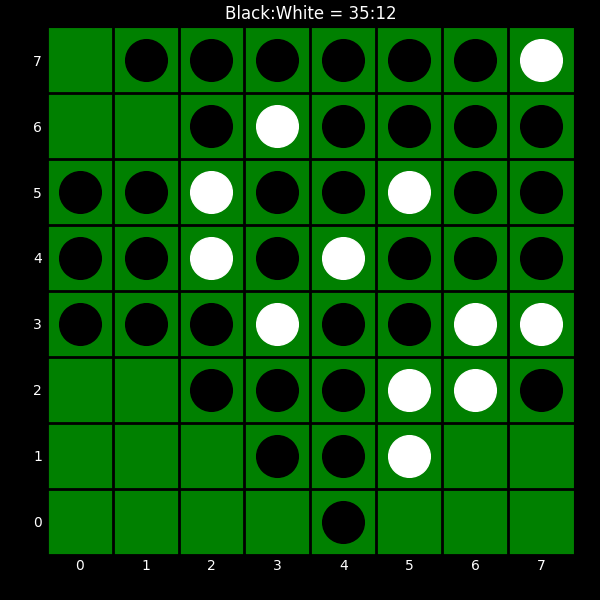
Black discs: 35
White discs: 12